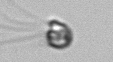
Label: flagellate_morphotype1